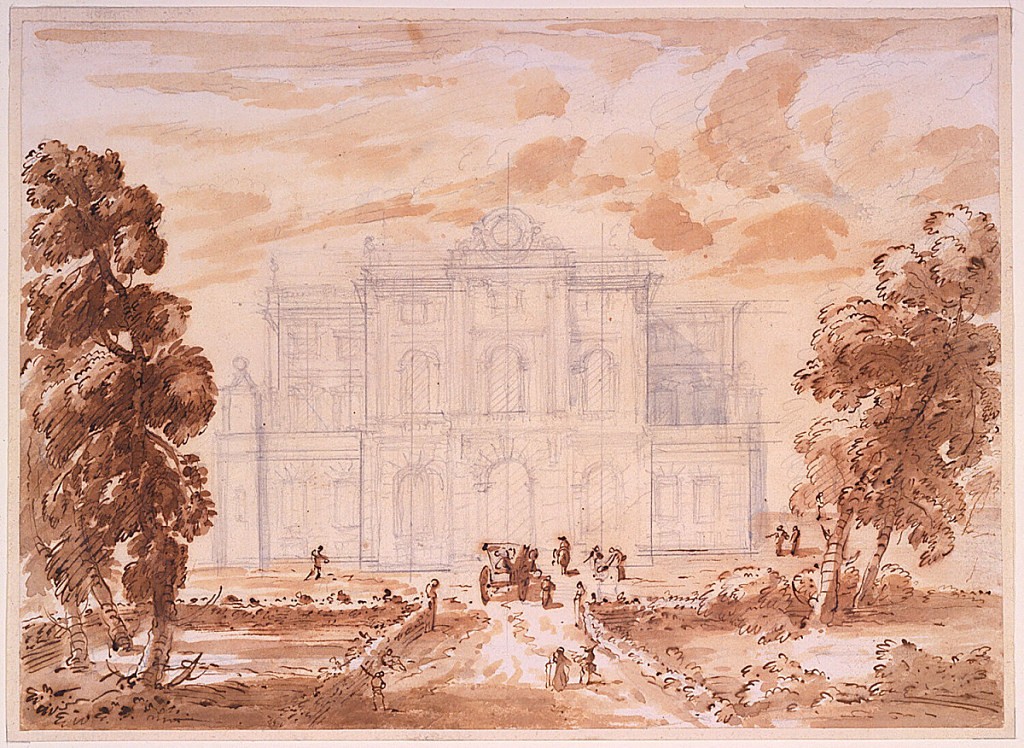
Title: Carriage Approaching Villa
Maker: Carlo Marchionni, Italian, 1702–1786
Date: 1755–60
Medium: Pen and brown ink, brush and brown, gray washes, graphite on off-white laid paper
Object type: Drawing
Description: Horizontal rectangle. In the foreground in pen and ink a road with a carriage and figures, riding in carriage or on horseback and walking throughout grounds. Road leads to a three story building, drawn in graphite. Trees at right and left surrounded by garden hedges. The building, with a projecting central section and two side wings, is decorated with pilasters and windows with arches or triangular pediments. A large rondel with decorative framing elements is on the roof.